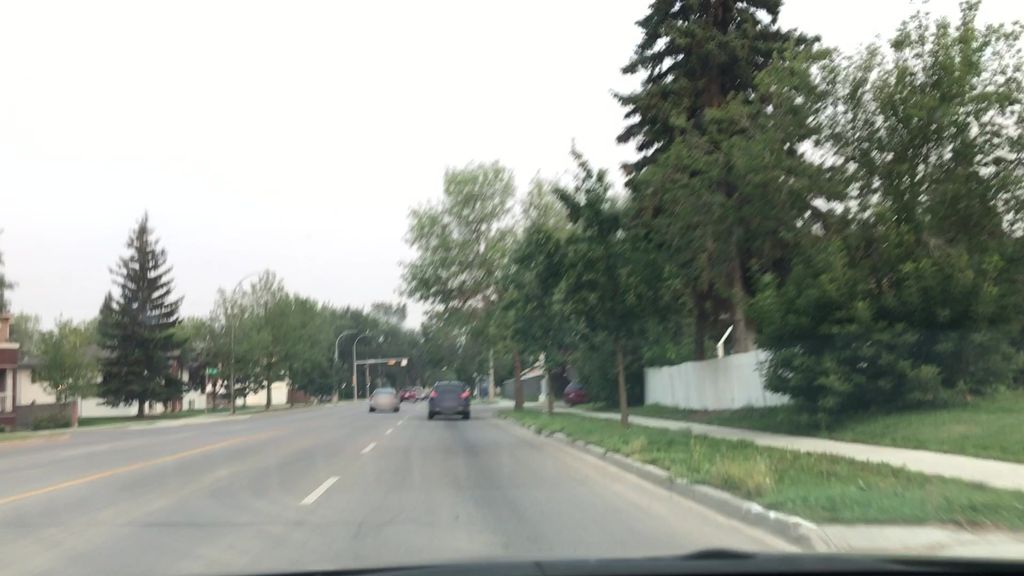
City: edmonton